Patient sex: M
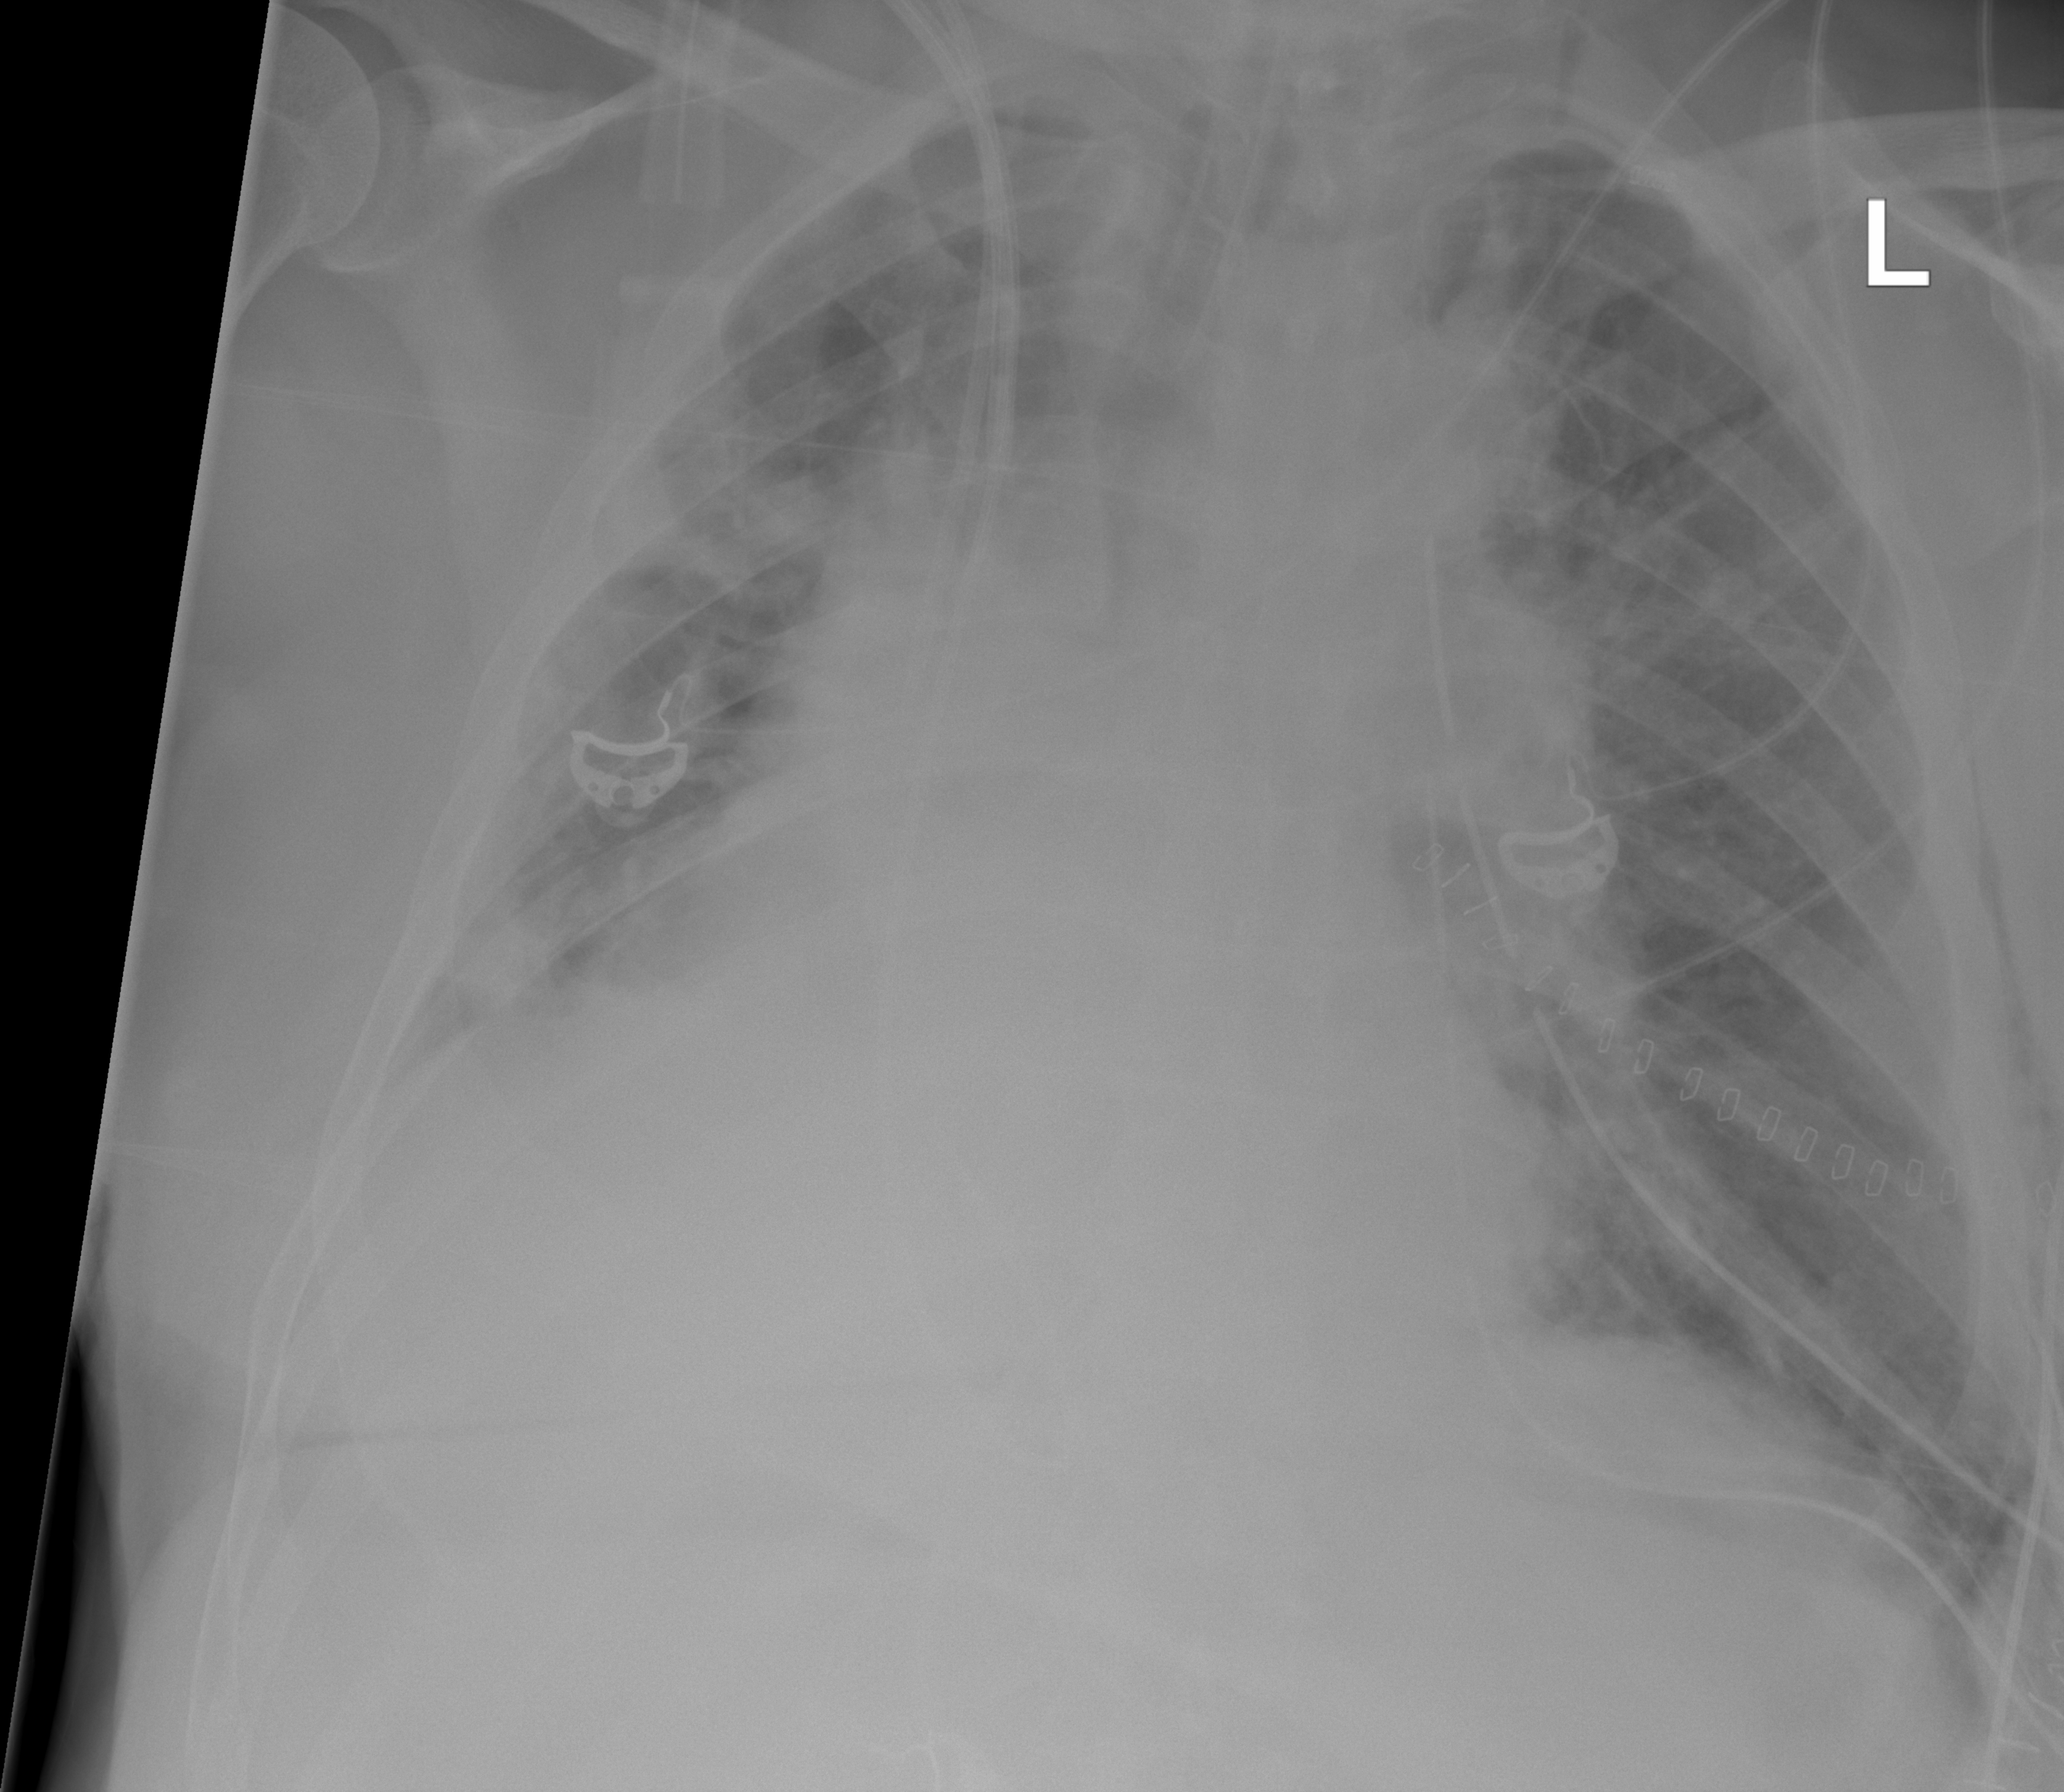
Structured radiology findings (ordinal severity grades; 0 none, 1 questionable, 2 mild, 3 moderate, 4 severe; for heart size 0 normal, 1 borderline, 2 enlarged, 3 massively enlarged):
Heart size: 1
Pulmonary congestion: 2
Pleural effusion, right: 3
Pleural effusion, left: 0
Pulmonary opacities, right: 2
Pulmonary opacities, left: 0
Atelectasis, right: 2
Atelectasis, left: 2